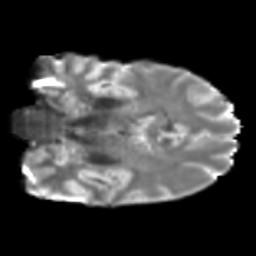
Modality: T2w
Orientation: coronal
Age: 46
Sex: male
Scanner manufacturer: siemens
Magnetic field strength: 3 T
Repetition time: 5 s
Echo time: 0.092 s